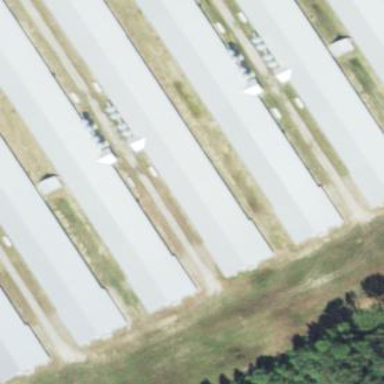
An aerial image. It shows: Farm auxiliary building.